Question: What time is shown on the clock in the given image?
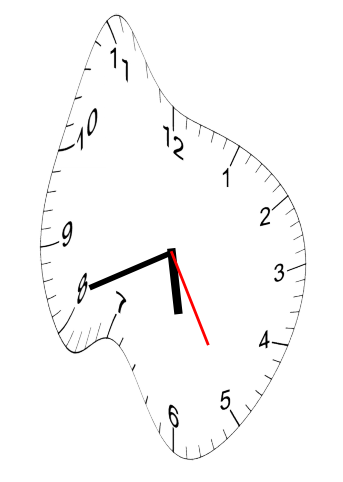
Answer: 05:41:25